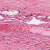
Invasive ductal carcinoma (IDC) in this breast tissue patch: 0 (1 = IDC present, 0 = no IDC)